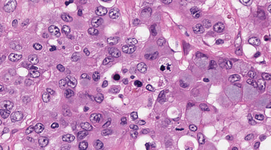
Tumor epithelial tissue: yes
Tumor-associated stroma tissue: no
Normal tissue: no